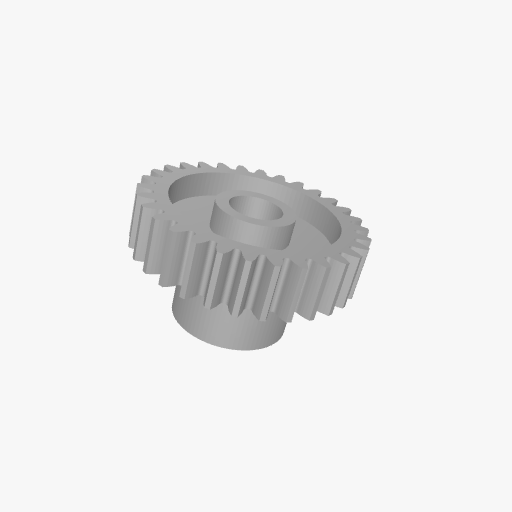
Part: PinionGear6ID30T